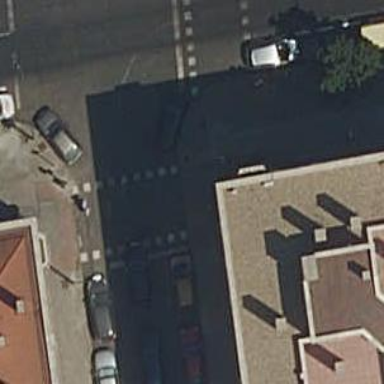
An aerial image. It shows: Zebra crossing with traffic signals. The crossing is marked by traffic lights.